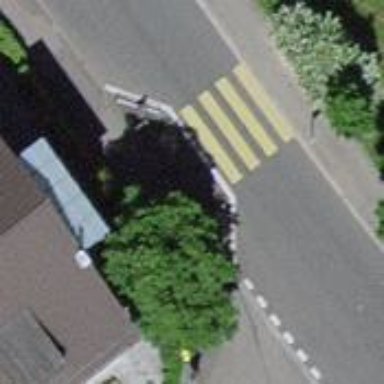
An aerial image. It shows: Kerb barrier.